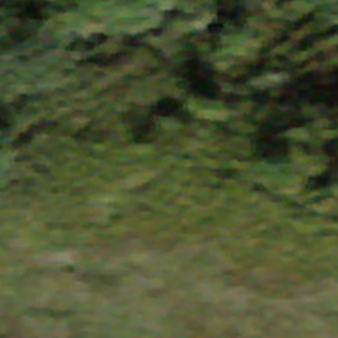
Label: other